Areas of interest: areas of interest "Kunyang Lake"
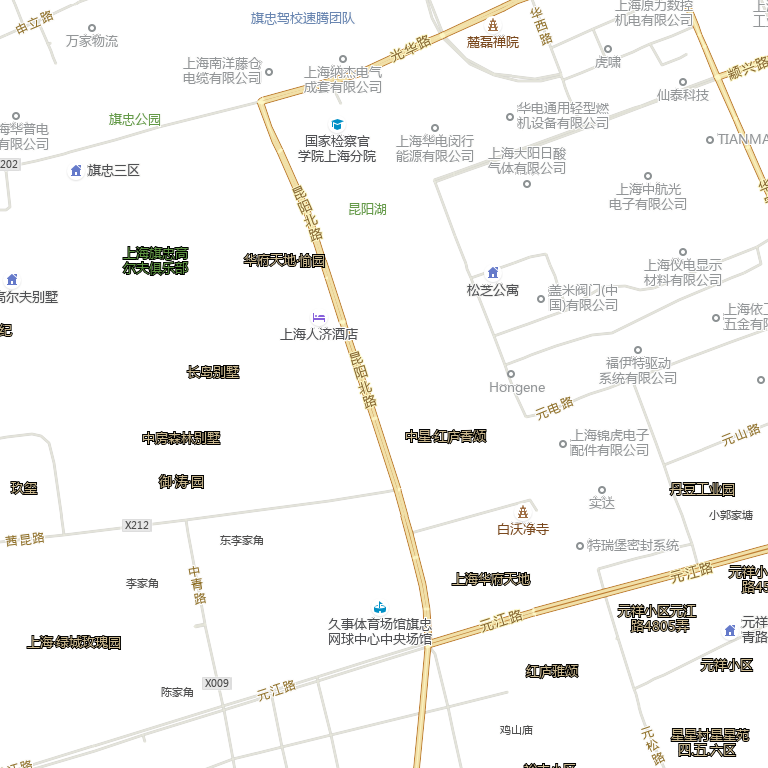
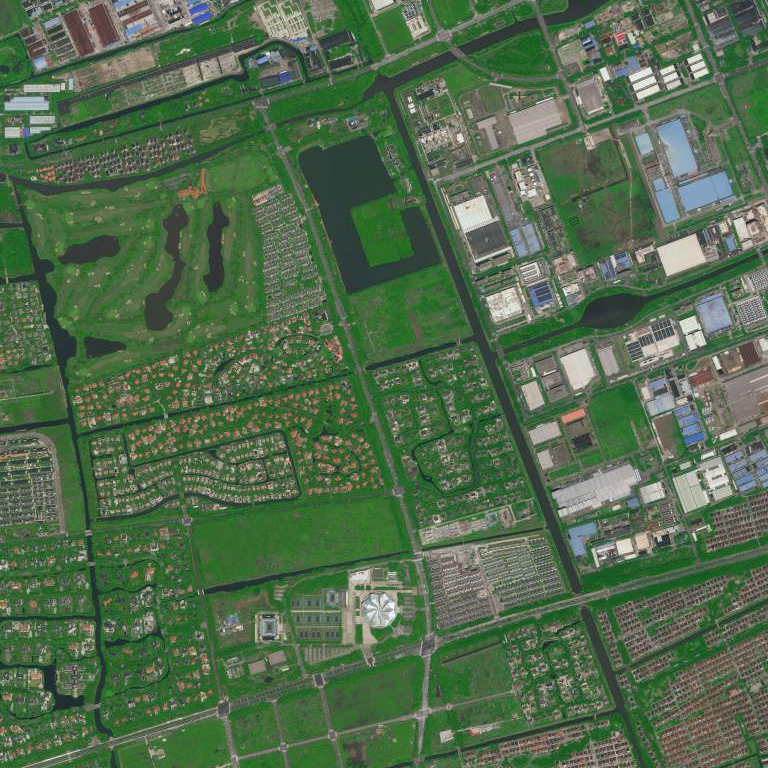